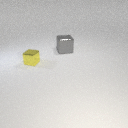
large gray metal cube behind small yellow metal cube